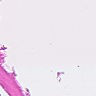
Metastatic tissue present: no